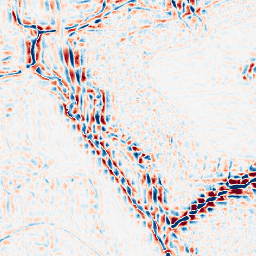
Category: wavelet
Decomposition family: wavelet_reverse_biorthogonal
Decomposition parameters: wavelet: rbio5.5
level: 3
Upsampling method: edge_directed
Upsampling parameters: scale: 4
Upsampling scale: 4